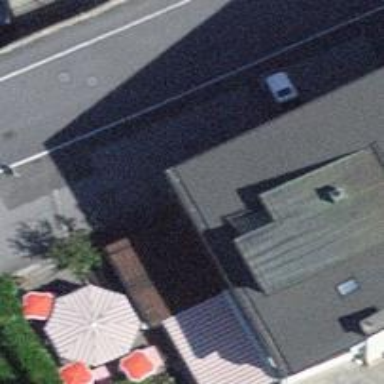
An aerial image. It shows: Charging station.